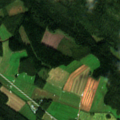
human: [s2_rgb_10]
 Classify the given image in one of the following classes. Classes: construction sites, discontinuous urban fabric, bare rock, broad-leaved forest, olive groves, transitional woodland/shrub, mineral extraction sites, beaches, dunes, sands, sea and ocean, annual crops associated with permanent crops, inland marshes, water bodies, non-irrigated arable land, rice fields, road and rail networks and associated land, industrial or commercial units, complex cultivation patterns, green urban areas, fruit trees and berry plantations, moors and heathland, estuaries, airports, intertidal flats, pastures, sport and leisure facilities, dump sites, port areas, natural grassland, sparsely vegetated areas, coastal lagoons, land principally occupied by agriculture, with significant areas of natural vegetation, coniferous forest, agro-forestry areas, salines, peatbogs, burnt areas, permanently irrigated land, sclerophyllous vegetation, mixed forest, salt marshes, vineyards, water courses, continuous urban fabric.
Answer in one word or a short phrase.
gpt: non-irrigated arable land, land principally occupied by agriculture, with significant areas of natural vegetation, coniferous forest, mixed forest, transitional woodland/shrub